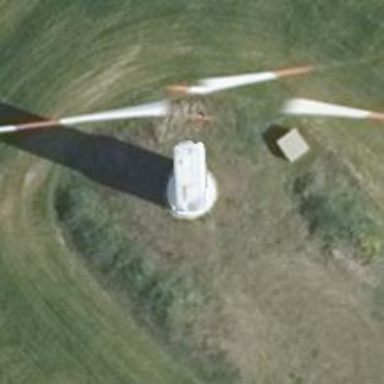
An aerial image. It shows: Wind turbine generator that utilizes wind as its source for generating electricity. It is of the horizontal axis type.